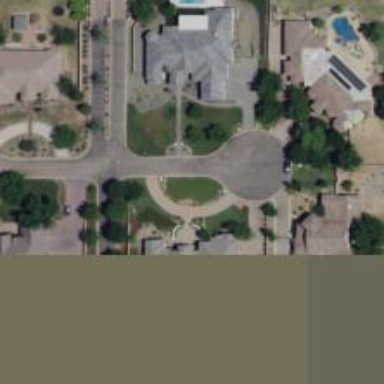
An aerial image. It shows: Driveway.